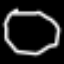
Label: octagon